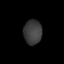
Tissue: lung
Cell type: Endothelial cells
Senescence score: 0.5589
Nuclear area (px): 439
Mean DAPI intensity: 59.948